Question: I have a page structure that looks like in the image below. When clicking anywhere in the '#progress' element I want to calculate how many percentages of it's full width that was clicked.
How can this be done?
'''
< div id="progress" onMouseUp={ e => this._seekTo(e) }></div>
'''
...
'''
_seekTo(event) {
var progress = document.getElementById('progress');
console.log((event.clientX - progress.offsetLeft) / progress.offsetWidth * 100)
}
'''

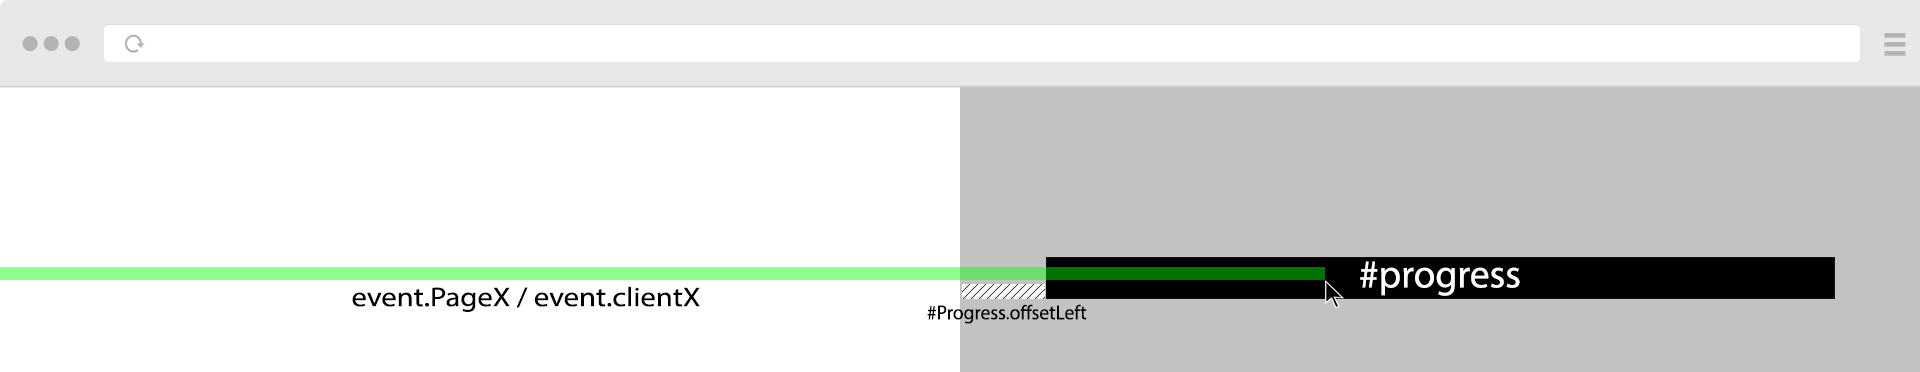
Answer: You can get the percentage click position of an elements width along the x-axis like:
'''
document.getElementById('progress').addEventListener('click', function(e) {
var bcr = this.getBoundingClientRect();
console.log('You clicked to ', (e.clientX - bcr.left) / bcr.width);
});
'''
> 'e.clientX' provides the horizontal coordinate within the application's client area at which the event occurred. <URL>
Example progress bar:
'''
function mouseSliderPosition(element, e) {
var bcr = element.getBoundingClientRect();
return {
x: Math.min(Math.max(0, (e.clientX - bcr.left) / bcr.width), 1),
y: Math.min(Math.max(0, (e.clientY - bcr.top) / bcr.height), 1)
}
};
function activateSlider(e) {
if (e.touches && e.touches.length > 1) {
return;
}
e.preventDefault();
window.activeSlider = this;
handleSliderMove(e);
}
function handleSliderMove(e) {
if (e.touches && e.touches.length > 1) {
return;
}
if (window.activeSlider) {
var progressBar = window.activeSlider.getElementsByClassName('progress-bar')[0];
var progressFill = window.activeSlider.getElementsByClassName('progress-fill')[0];
var value = mouseSliderPosition(progressBar, e.touches && e.touches[0] || e).x;
progressFill.style.transform = 'scaleX(' + value + ')';
}
}
function deactivateSlider(e) {
if (e.touches && e.touches.length > 0) {
return;
}
this.activeSlider = null;
}
document.querySelector('.progress-slider').addEventListener('mousedown', activateSlider)
document.querySelector('.progress-slider').addEventListener('touchstart', activateSlider)
window.addEventListener('mousemove', handleSliderMove);
window.addEventListener('mouseup', deactivateSlider);
window.addEventListener('touchmove', handleSliderMove);
window.addEventListener('touchend', deactivateSlider);
window.activeSlider = null;
'''
'''
.progress-slider {
padding: 10px;
cursor: pointer;
}
.progress-bar {
height: 2px;
background: rgba(100,100,100,0.5);
}
.progress-slider:hover .progress-bar {
height: 3px;
}
.progress-fill {
height: 100%;
background: rgba(255, 0, 0, 0.7);
transform-origin: 0 50%;
transform: scaleX(0);
}
'''
'''
<div class="progress-slider">
<div class="progress-bar"><div class="progress-fill"></div></div>
</div>
'''